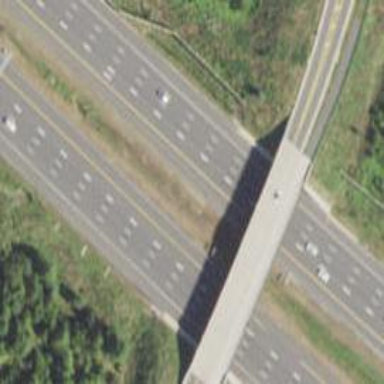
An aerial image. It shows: View of motorway.